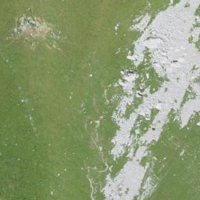
EUNIS habitat code: 26
Species observed at this site:
Capra ibex